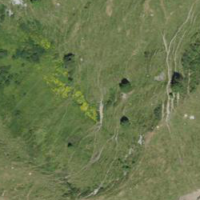
EUNIS habitat code: 26
Species observed at this site:
Papilio machaon